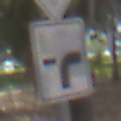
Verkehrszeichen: VerlaufVorfahrtsstrasse9
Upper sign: Vorfahrtsstrasse
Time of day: MorningAfternoon
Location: Outdoor (Suburban)
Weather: PartlyCloudy
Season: NotSpecified
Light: Natural